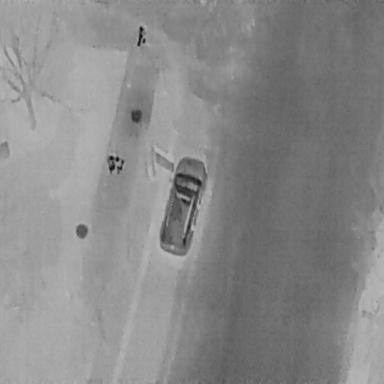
There is a Car in the infrared image.